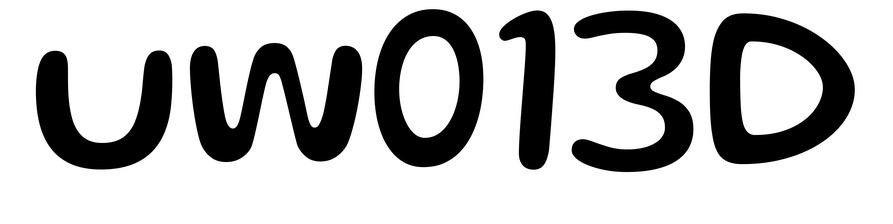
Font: Gluten_Regular